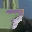
Label: 7